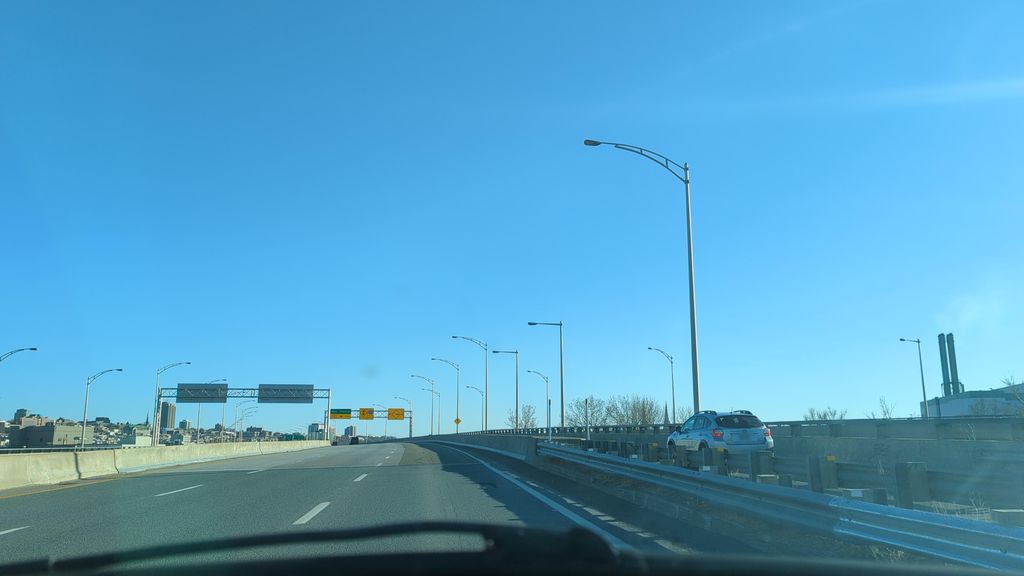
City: quebec_city